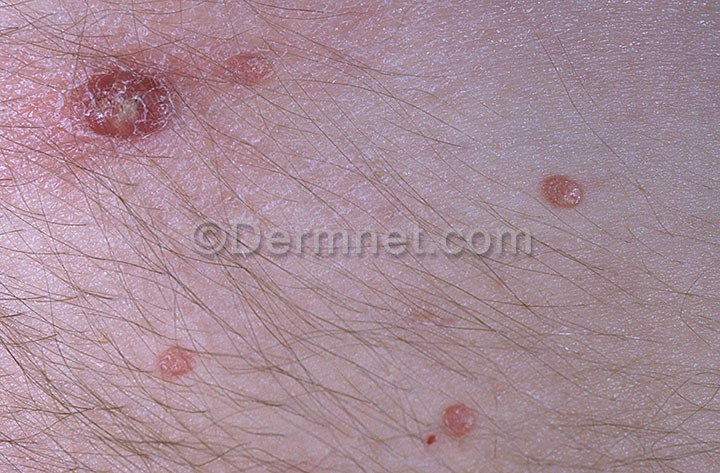
Disease: Warts Molluscum and other Viral Infections